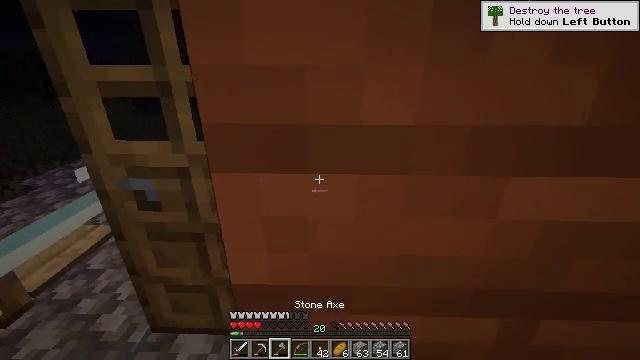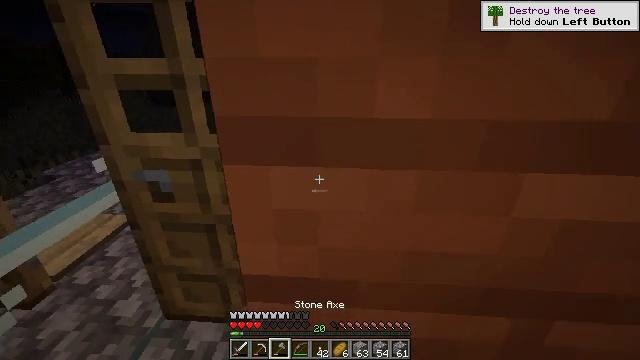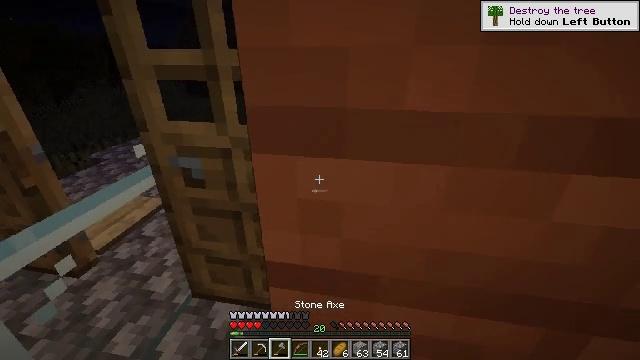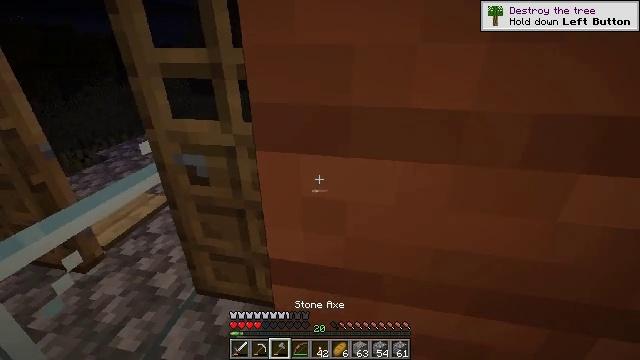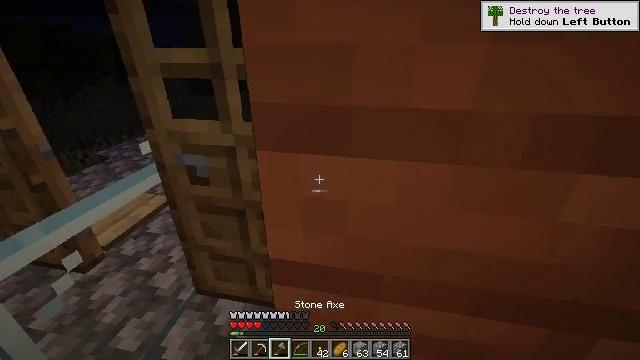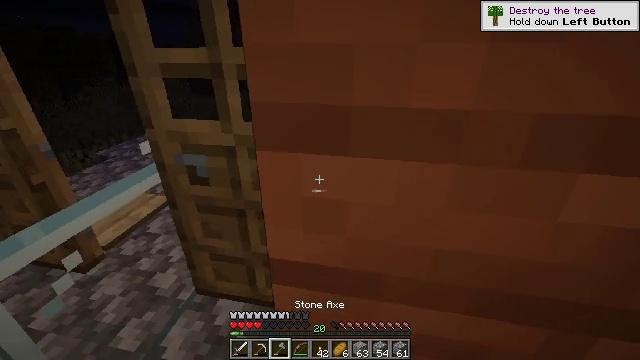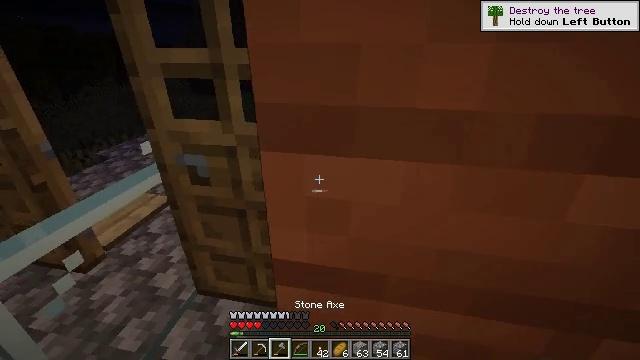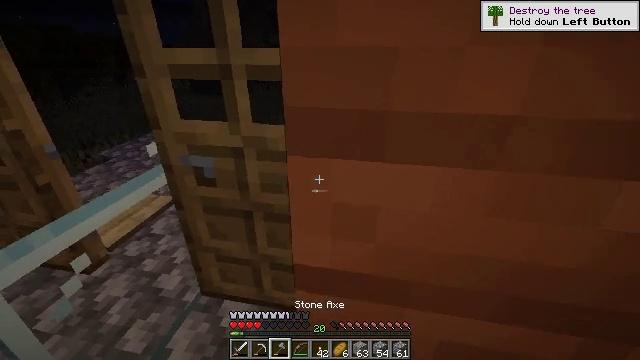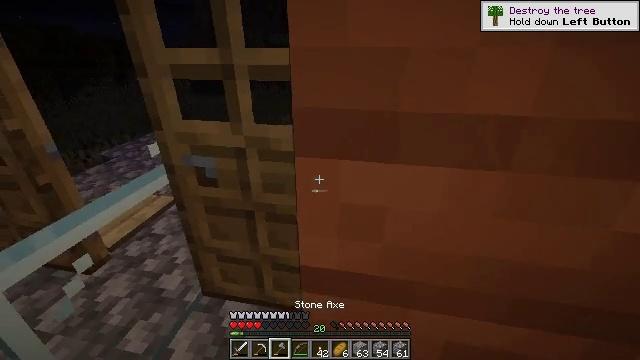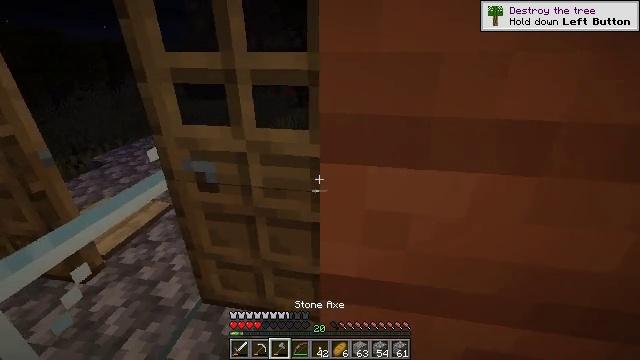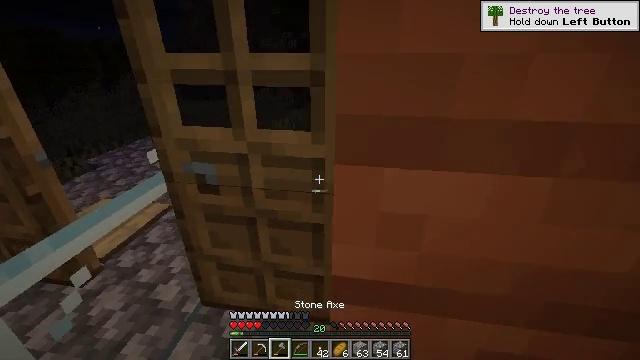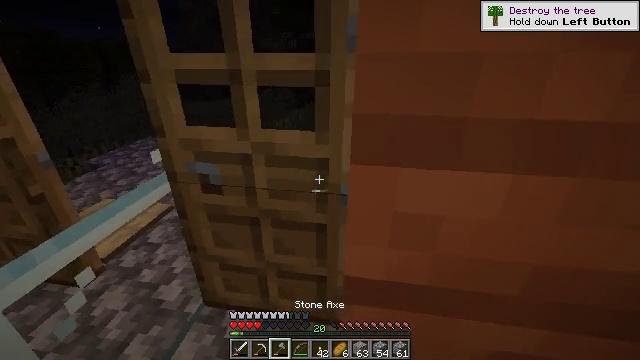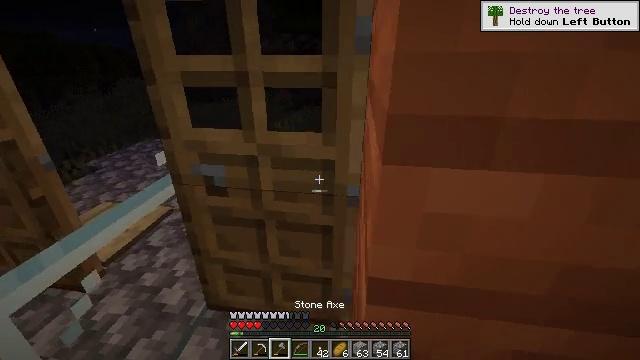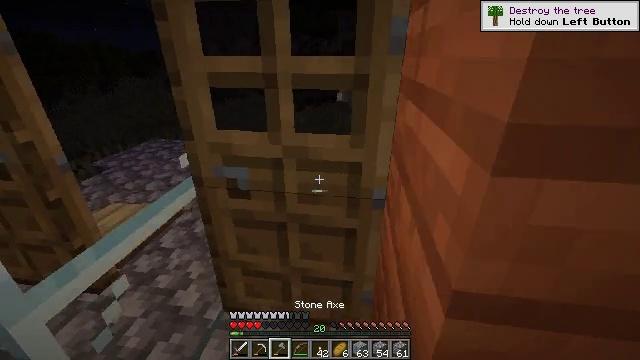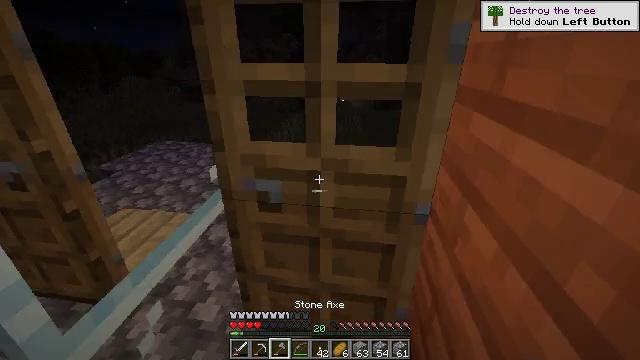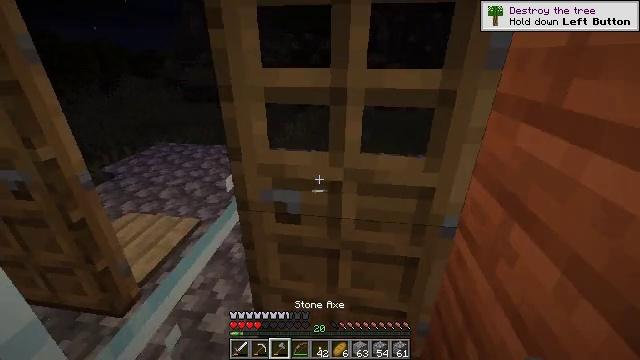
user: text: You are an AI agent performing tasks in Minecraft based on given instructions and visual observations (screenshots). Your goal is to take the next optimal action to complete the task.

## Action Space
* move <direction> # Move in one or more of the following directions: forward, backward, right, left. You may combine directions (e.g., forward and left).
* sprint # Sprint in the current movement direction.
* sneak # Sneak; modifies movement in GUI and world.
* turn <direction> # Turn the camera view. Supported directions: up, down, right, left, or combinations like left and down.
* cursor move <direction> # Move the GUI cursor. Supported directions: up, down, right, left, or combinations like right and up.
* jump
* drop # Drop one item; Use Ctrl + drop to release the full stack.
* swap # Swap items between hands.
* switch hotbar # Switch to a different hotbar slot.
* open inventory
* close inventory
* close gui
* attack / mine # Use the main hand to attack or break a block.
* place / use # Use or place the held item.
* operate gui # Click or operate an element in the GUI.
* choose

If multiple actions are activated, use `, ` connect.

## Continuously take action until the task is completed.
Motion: motion action
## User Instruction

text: Remove the birch pressure plate from the ground.
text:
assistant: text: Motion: turn left and down
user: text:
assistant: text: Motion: turn left and down
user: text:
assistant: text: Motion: no_op
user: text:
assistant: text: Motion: no_op
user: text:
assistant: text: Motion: no_op
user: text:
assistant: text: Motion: move forward
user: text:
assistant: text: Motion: move forward
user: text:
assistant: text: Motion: move forward
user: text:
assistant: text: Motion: move forward, turn right
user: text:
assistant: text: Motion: no_op
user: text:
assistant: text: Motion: no_op
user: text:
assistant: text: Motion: move left
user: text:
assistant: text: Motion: move forward and move left
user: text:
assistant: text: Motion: move forward and move left
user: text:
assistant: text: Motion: move forward and move left
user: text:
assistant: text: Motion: no_op
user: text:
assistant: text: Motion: turn right and down
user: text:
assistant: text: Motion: turn right and down
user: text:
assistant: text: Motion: turn right and down
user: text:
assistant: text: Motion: turn right and down
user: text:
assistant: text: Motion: turn right
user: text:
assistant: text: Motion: no_op
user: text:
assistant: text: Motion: no_op
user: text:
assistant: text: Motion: no_op
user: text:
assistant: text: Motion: no_op
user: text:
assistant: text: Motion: no_op
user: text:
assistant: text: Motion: no_op
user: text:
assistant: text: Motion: turn down
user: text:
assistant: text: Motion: no_op
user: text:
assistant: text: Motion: no_op